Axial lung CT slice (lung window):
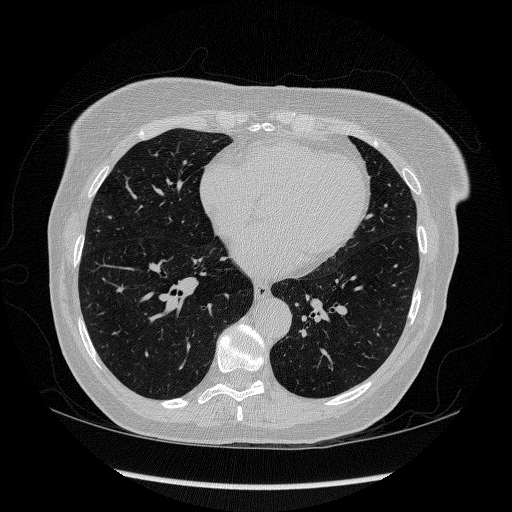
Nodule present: no